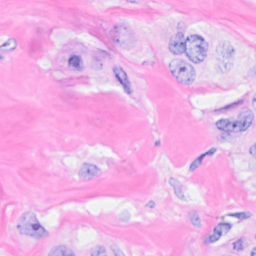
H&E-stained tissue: Breast